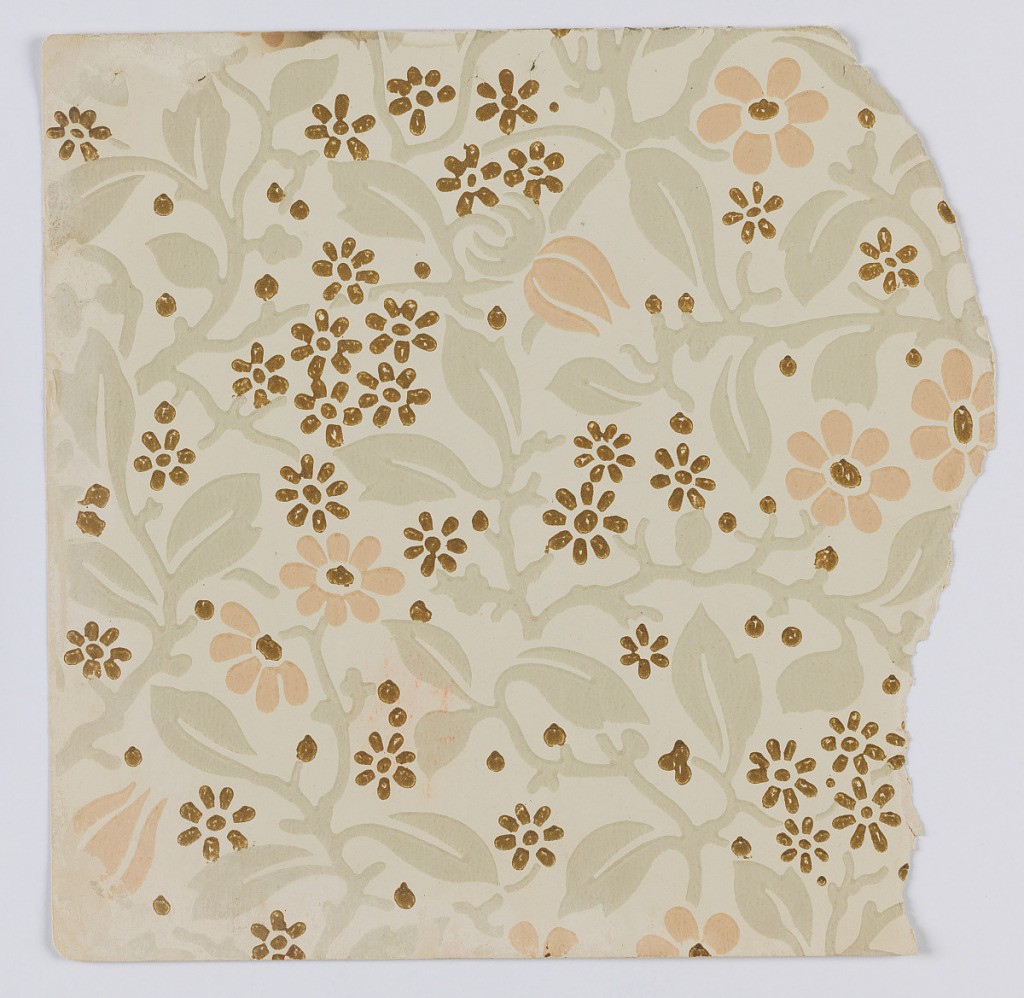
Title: Sidewall sample
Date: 1880–90
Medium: Machine-printed on paper
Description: Fragmentary wallpapers from sample book, including aesthetic-style and Anglo-Japanesque designs.

72 pages of samples.